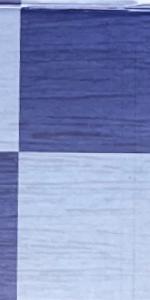
Label: Empty